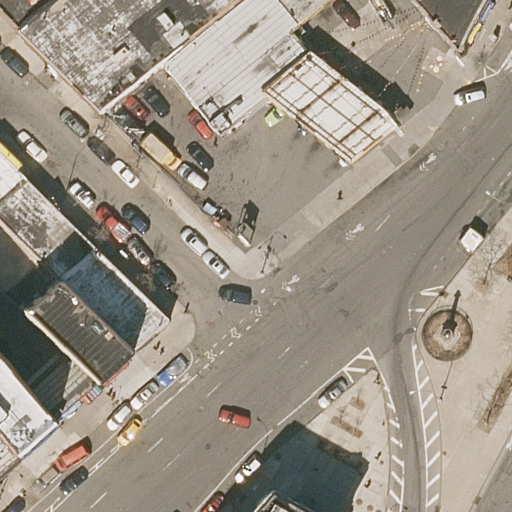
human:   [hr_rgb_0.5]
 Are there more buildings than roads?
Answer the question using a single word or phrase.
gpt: yes

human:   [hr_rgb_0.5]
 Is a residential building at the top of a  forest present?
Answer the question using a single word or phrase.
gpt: no

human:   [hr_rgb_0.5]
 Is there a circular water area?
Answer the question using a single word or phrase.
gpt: no

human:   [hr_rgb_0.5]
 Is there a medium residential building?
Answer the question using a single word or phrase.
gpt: yes

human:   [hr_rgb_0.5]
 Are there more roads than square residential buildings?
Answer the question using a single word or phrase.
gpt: yes

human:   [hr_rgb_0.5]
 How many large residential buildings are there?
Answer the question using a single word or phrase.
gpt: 2

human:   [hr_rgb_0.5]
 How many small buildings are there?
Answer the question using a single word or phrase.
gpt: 5

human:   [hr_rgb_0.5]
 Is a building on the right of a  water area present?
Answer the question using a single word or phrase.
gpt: no

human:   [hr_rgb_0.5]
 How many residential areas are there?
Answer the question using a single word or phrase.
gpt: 0

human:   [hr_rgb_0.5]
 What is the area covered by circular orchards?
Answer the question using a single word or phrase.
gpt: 0m2

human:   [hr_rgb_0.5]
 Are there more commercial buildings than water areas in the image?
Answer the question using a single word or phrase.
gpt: no

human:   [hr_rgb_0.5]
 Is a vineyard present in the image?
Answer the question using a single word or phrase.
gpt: no

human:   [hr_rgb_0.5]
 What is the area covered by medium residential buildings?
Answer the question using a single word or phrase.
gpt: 1364m2

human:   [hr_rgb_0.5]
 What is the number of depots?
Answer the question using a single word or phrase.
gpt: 0

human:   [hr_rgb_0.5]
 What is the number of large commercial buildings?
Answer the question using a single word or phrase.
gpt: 0

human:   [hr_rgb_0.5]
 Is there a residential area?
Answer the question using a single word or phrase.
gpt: no

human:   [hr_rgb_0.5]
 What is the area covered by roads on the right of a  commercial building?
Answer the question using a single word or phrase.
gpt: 0m2

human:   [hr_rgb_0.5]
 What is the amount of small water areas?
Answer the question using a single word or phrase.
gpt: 0

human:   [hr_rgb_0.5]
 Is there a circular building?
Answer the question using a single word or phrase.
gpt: no

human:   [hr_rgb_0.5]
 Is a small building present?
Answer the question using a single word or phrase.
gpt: yes

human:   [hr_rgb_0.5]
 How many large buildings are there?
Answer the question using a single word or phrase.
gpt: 2

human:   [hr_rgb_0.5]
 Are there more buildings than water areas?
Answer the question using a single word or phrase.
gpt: yes

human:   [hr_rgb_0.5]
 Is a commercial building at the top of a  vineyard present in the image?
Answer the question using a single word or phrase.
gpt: no

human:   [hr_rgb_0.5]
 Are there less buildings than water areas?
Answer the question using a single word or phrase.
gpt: no

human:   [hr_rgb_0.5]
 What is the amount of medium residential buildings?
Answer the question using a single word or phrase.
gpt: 5

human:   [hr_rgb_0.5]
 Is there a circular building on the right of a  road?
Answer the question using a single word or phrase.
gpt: no

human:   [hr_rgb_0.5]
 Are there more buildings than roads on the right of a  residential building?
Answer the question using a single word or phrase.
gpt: yes

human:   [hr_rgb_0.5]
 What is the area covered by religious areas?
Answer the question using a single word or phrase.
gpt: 0m2

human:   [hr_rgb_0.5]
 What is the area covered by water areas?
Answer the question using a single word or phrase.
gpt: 0m2

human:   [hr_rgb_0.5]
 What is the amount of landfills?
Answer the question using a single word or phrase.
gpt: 0

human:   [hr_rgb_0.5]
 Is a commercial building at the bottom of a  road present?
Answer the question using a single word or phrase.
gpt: no

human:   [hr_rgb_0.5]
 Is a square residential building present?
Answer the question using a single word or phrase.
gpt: no

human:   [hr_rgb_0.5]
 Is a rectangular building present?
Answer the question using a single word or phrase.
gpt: yes

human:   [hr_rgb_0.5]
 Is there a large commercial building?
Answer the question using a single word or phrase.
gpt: no

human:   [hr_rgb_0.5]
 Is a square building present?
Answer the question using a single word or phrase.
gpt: no

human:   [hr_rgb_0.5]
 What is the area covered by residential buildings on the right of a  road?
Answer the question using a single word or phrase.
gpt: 1422m2